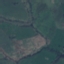
Label: Pasture